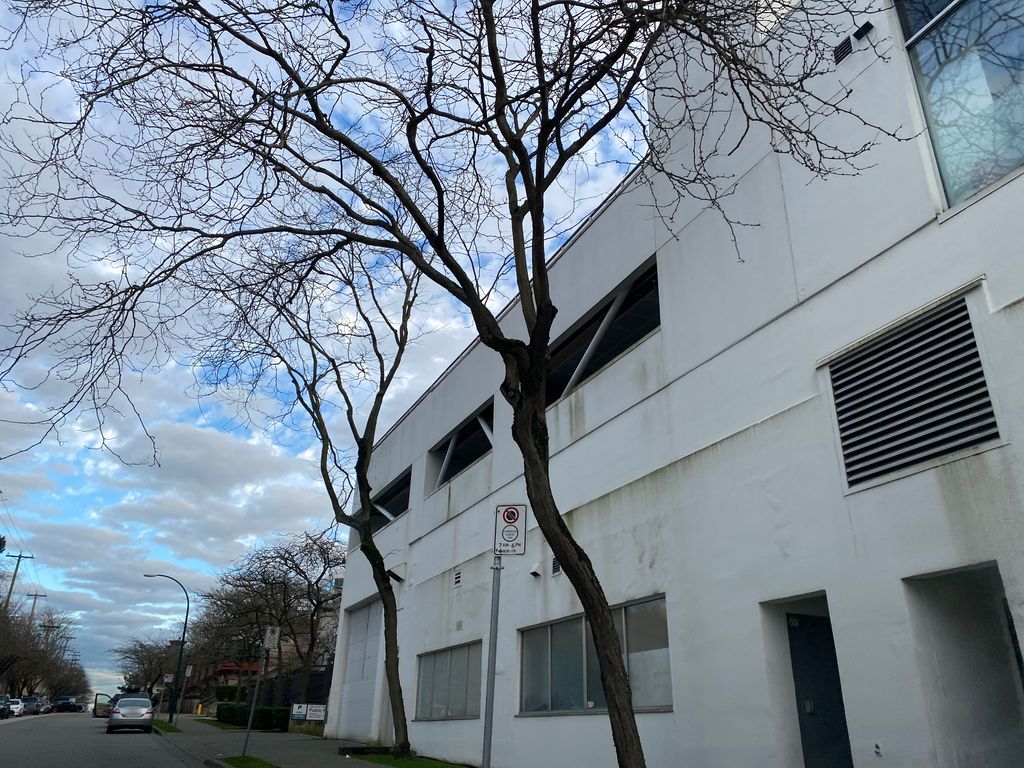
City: vancouver